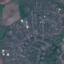
Label: Residential